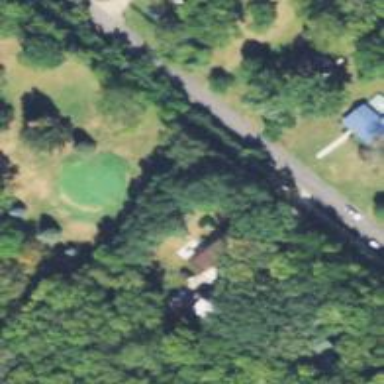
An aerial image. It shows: Golf hole.